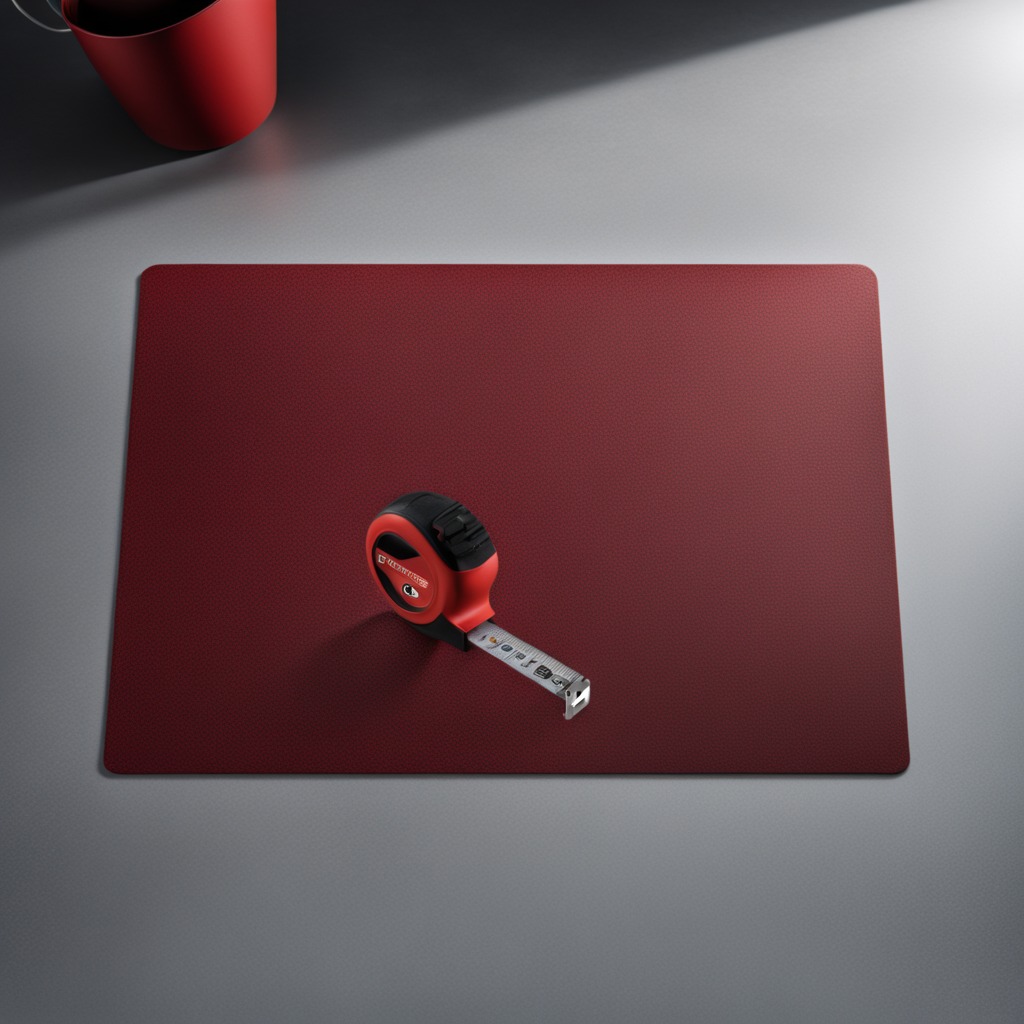
A measuring tape is lying on the tabletop.